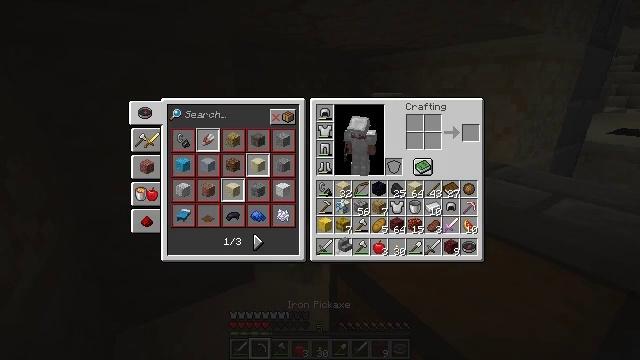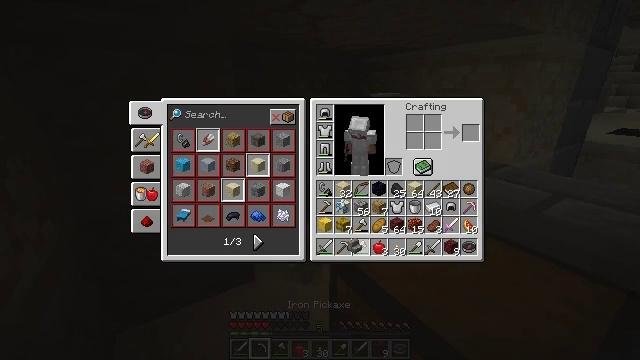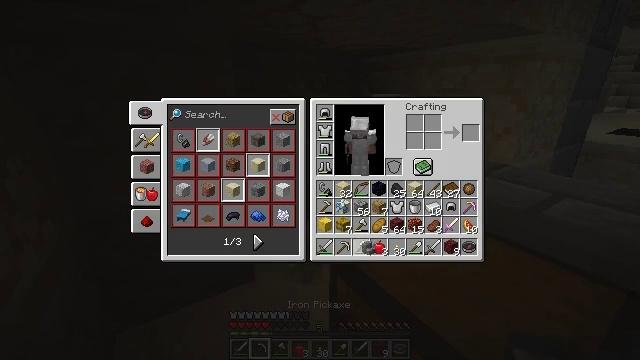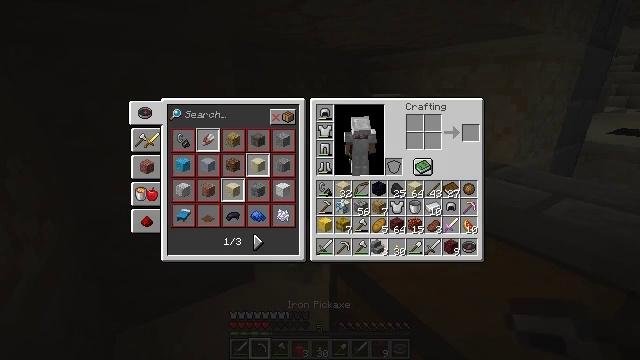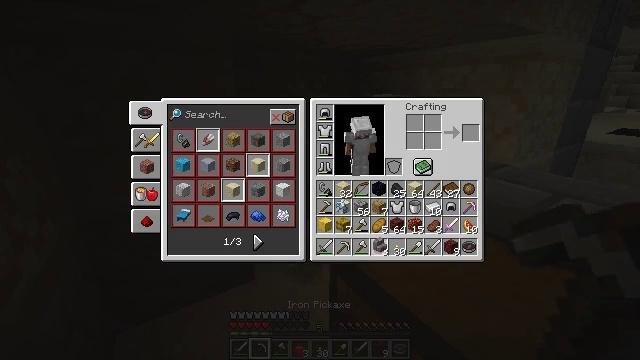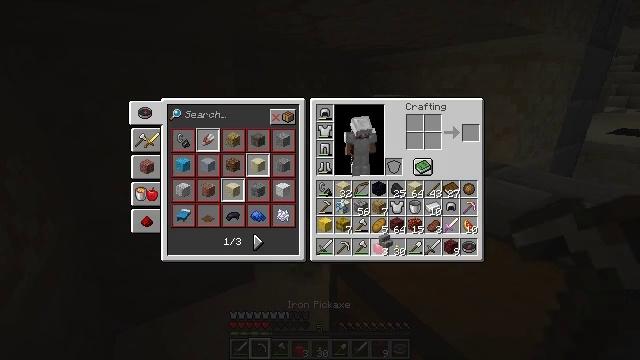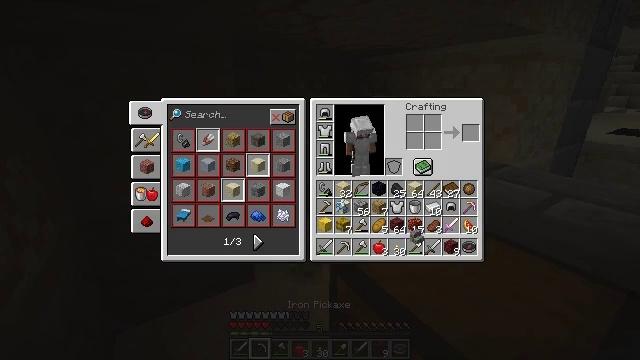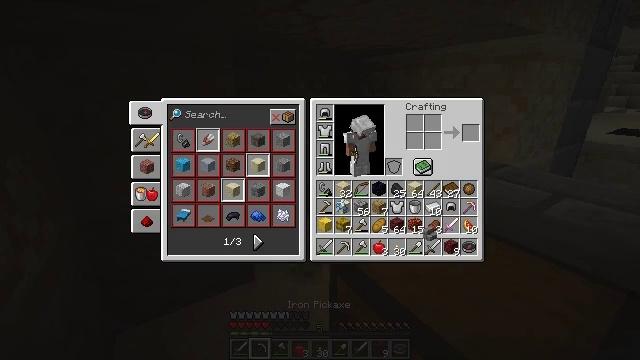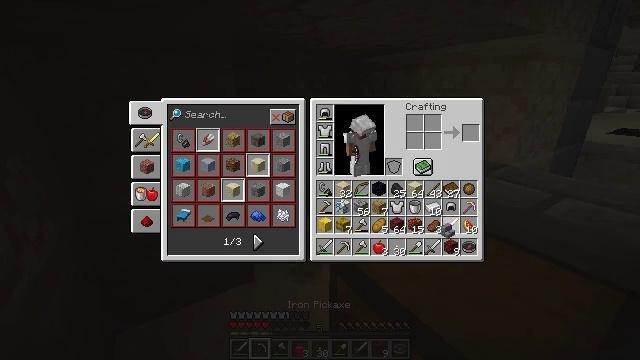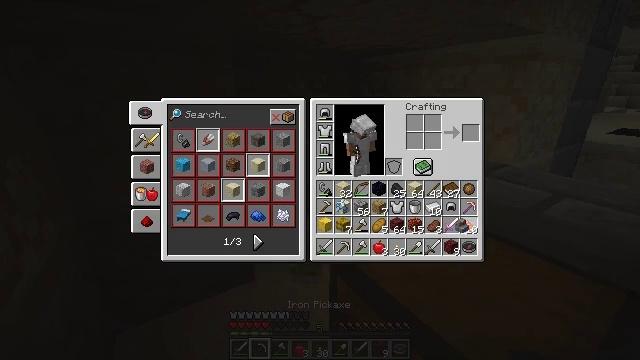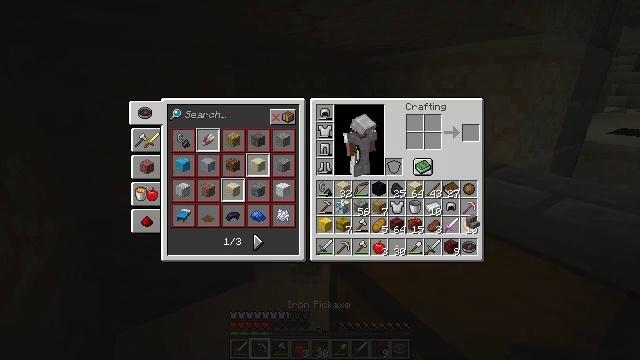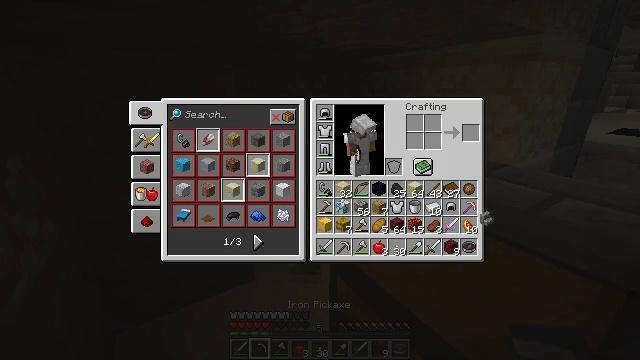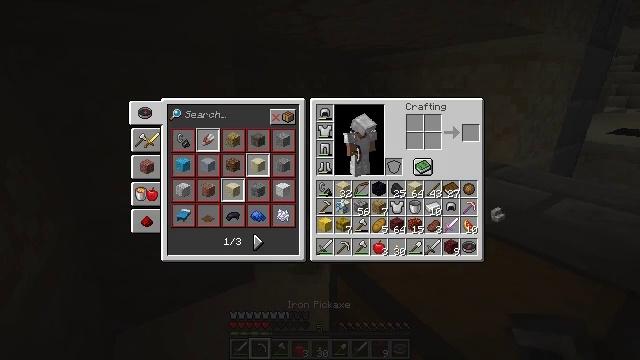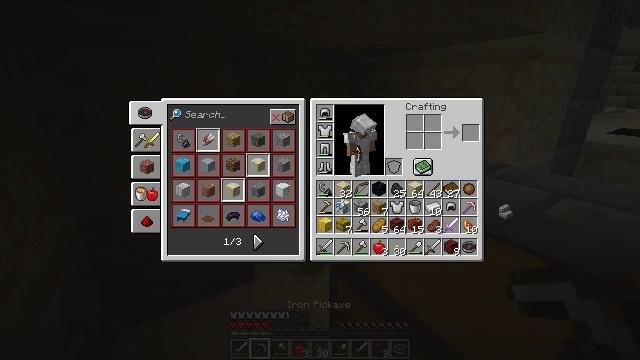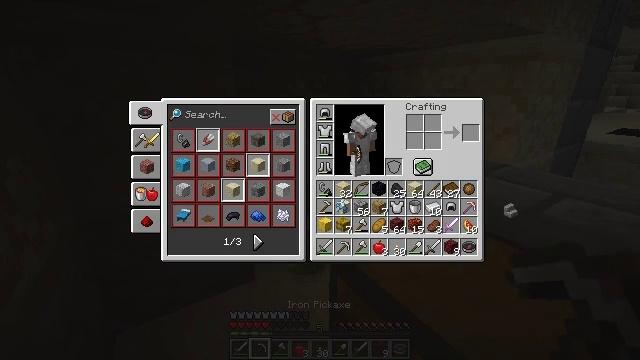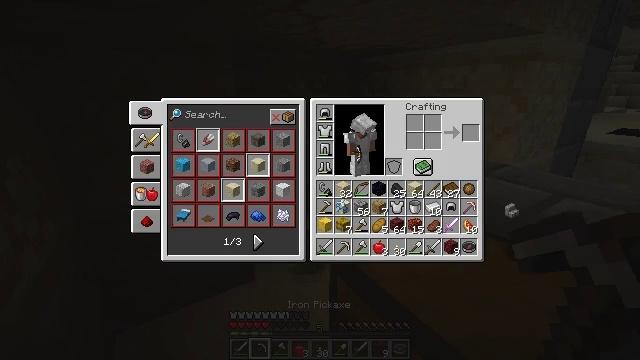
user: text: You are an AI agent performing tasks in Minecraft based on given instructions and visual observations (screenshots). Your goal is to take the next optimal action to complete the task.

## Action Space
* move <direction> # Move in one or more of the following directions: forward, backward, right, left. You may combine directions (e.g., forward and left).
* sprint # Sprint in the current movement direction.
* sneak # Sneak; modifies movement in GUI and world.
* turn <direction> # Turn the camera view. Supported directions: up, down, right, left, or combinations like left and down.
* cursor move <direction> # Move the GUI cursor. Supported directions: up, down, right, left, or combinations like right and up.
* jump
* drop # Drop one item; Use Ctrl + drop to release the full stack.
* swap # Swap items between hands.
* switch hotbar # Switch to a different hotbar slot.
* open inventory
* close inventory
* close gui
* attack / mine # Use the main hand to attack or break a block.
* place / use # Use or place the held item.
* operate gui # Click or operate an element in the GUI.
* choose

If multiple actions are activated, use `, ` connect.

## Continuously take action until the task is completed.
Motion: motion action
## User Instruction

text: Remove stone brick stairs from the inventory.
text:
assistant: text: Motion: turn right
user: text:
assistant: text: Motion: turn right
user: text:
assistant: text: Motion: turn right
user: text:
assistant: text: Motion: no_op
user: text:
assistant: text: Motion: no_op
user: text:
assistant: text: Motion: turn right
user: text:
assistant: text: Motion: turn right
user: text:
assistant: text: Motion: turn right
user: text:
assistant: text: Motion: turn right
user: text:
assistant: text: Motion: turn right
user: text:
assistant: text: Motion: turn right
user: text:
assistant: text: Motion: turn right
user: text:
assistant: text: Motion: turn right
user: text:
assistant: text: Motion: no_op
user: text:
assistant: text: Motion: no_op
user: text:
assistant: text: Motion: no_op
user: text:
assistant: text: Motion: no_op
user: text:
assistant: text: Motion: no_op
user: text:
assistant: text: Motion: no_op
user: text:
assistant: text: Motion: no_op
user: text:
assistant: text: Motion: no_op
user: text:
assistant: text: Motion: no_op
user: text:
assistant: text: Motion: no_op
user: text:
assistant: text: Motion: no_op
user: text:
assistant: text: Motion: no_op
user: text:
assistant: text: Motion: no_op
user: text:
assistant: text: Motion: no_op
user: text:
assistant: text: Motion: no_op
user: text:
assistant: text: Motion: no_op
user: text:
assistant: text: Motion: no_op